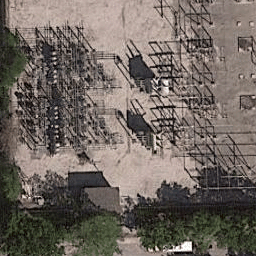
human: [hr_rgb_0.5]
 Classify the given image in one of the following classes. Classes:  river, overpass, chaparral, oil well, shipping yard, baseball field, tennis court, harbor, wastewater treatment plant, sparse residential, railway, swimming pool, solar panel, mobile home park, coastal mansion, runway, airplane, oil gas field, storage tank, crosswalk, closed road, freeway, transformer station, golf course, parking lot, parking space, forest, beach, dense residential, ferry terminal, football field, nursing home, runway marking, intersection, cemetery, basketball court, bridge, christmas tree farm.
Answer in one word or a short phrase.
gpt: transformer station